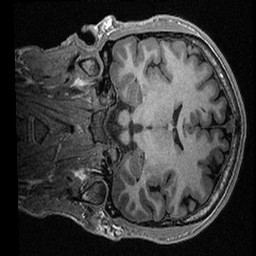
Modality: T1w
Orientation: coronal
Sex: male
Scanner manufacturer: ge
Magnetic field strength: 3 T
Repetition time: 0.0064 s
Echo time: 0.00281 s